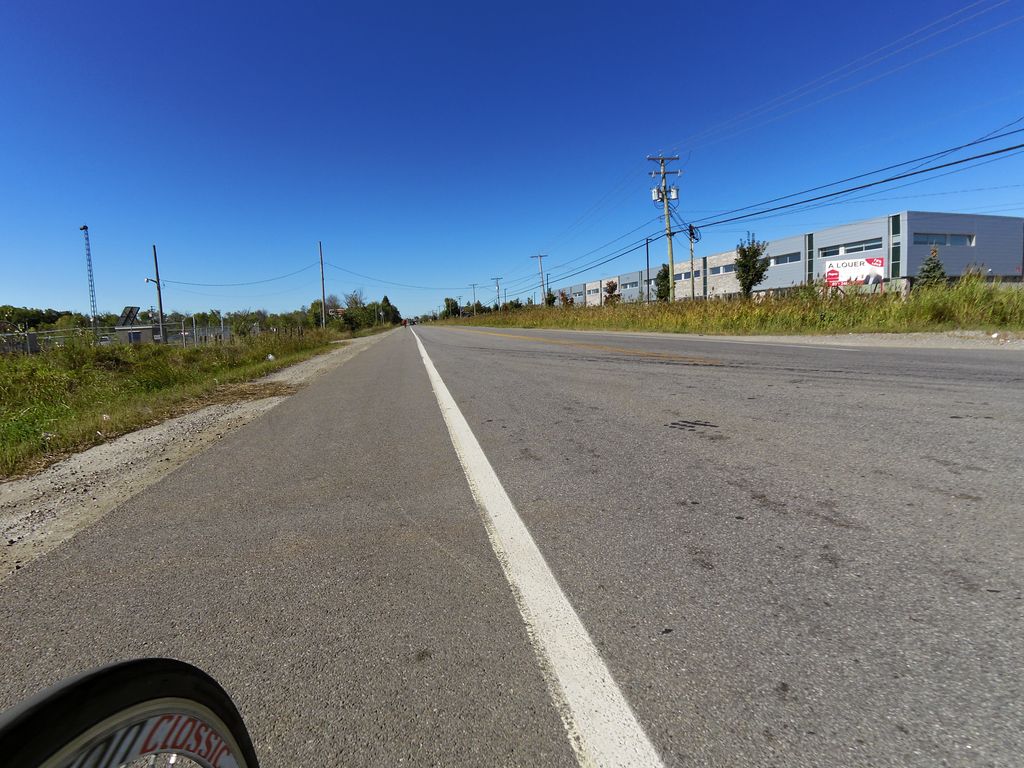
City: ottawa-gatineau